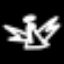
Label: angel